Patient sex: M
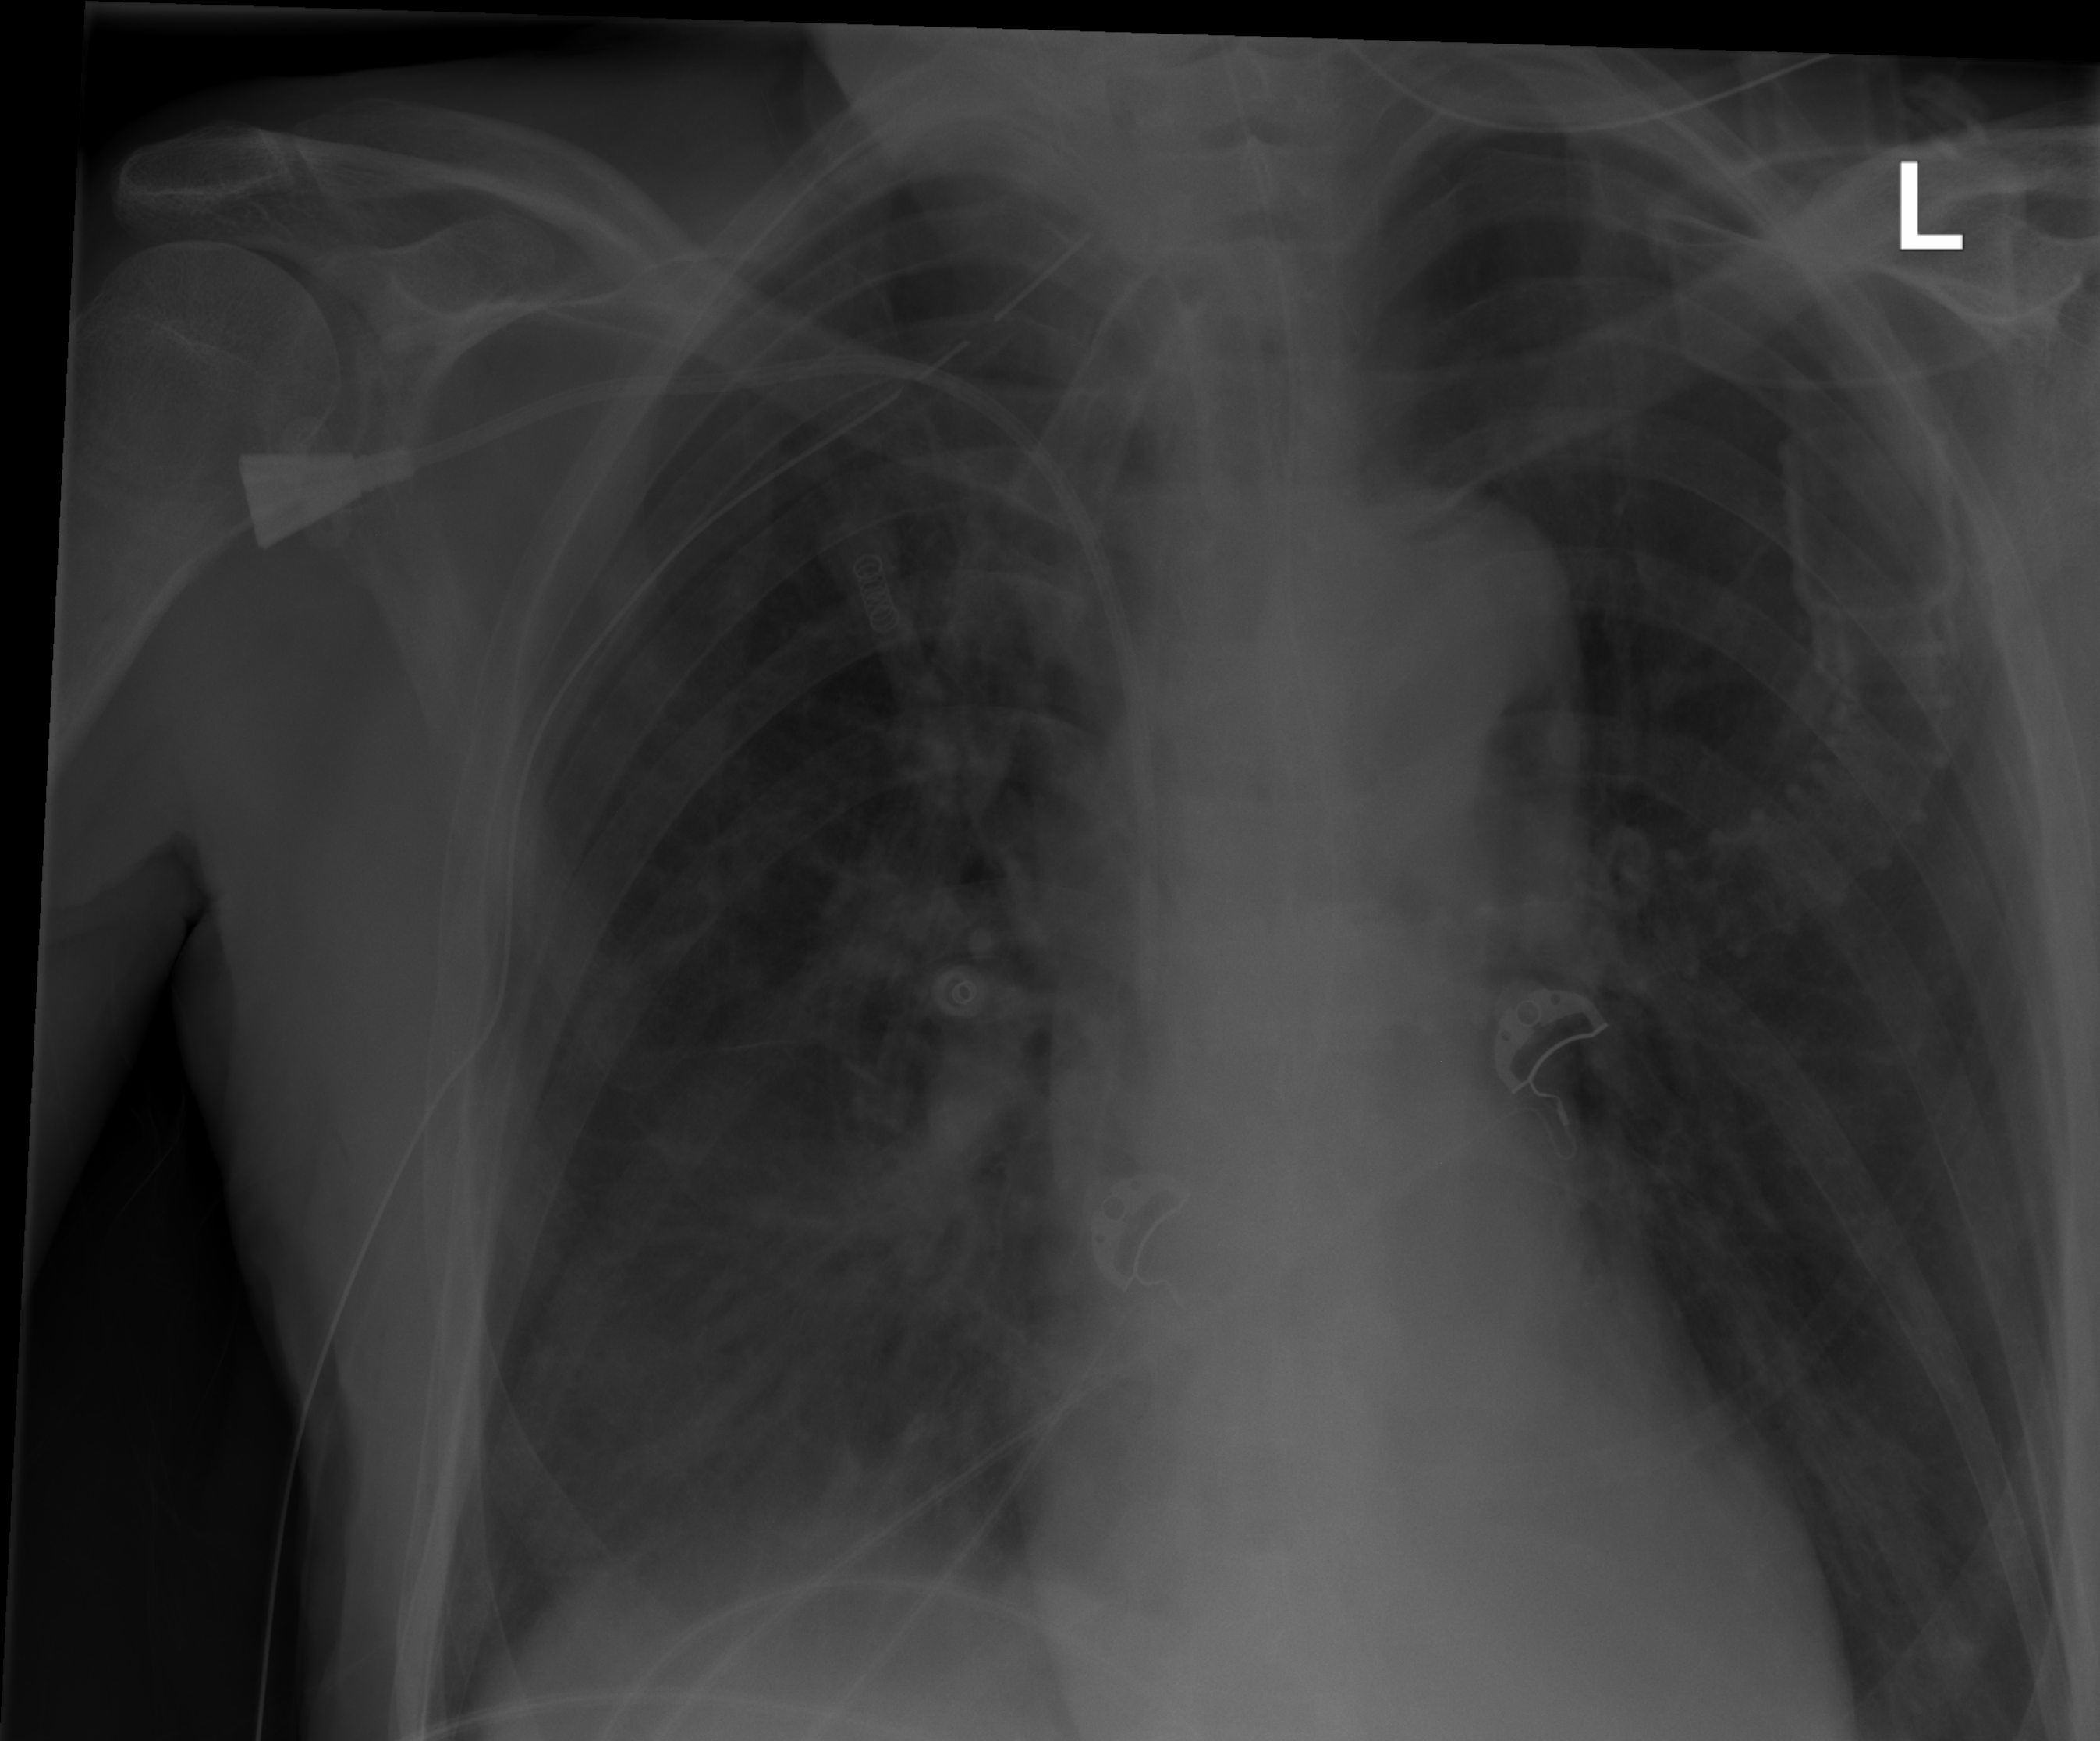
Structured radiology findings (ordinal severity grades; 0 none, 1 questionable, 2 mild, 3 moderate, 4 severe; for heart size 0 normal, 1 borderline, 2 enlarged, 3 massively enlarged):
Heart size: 0
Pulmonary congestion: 2
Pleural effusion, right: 0
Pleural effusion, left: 0
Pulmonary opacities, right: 2
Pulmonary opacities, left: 0
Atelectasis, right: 2
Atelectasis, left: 0